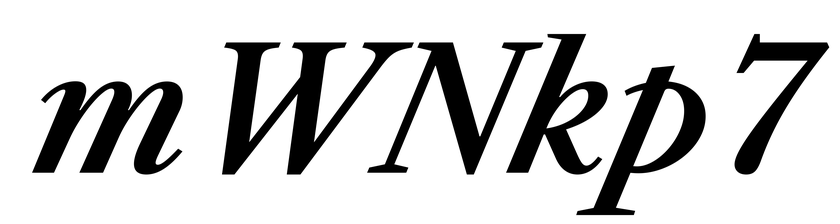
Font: LibreCaslonText-Italic_SemiBold_Italic